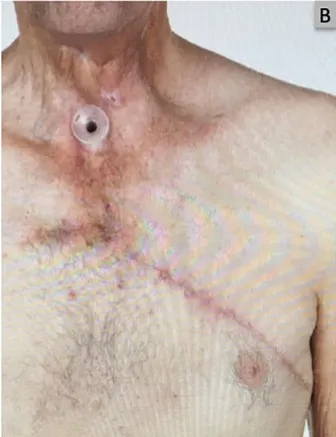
Post-operative Images and swallow at 6 weeks. (B) Post-operative clinical photograph demonstrating a well healed wound and donor site with no evidence of persisting pharyngocutaneous fistula.
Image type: medical_photograph (skin_photograph)